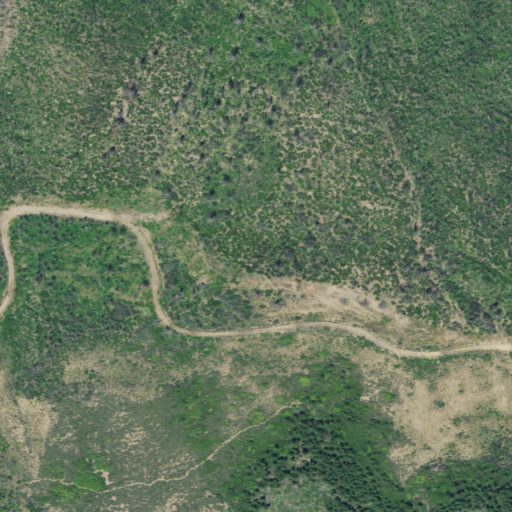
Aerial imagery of mountain in California named McCabe Point containing shrub, open development, and grassland